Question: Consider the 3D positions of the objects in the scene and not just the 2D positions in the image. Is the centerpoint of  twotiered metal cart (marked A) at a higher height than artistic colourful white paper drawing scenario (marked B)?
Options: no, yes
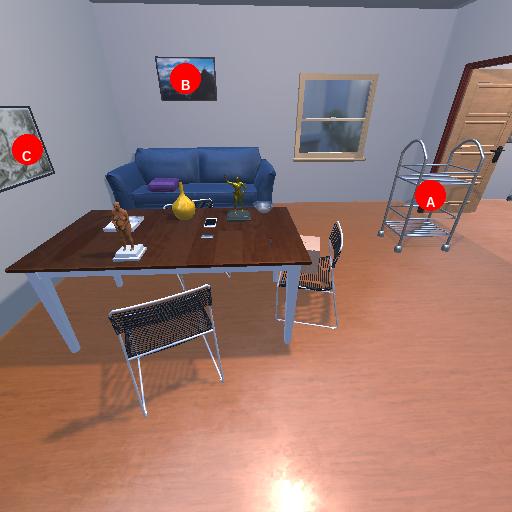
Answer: no